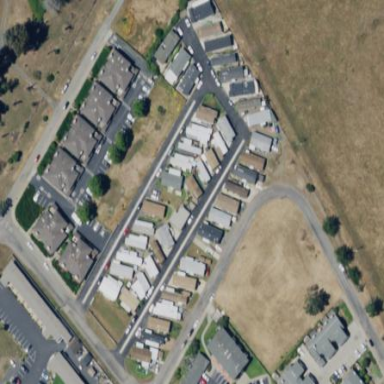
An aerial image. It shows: Residential area designated for mobile homes - mobile home park.